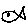
Label: fish